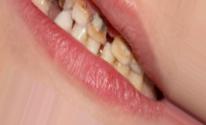
Condition: Caries